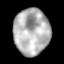
Tissue: lung
Cell type: Epithelial cells
Senescence score: 0.2343
Nuclear area (px): 1618
Mean DAPI intensity: 177.844